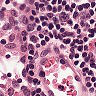
Metastatic tissue present: no